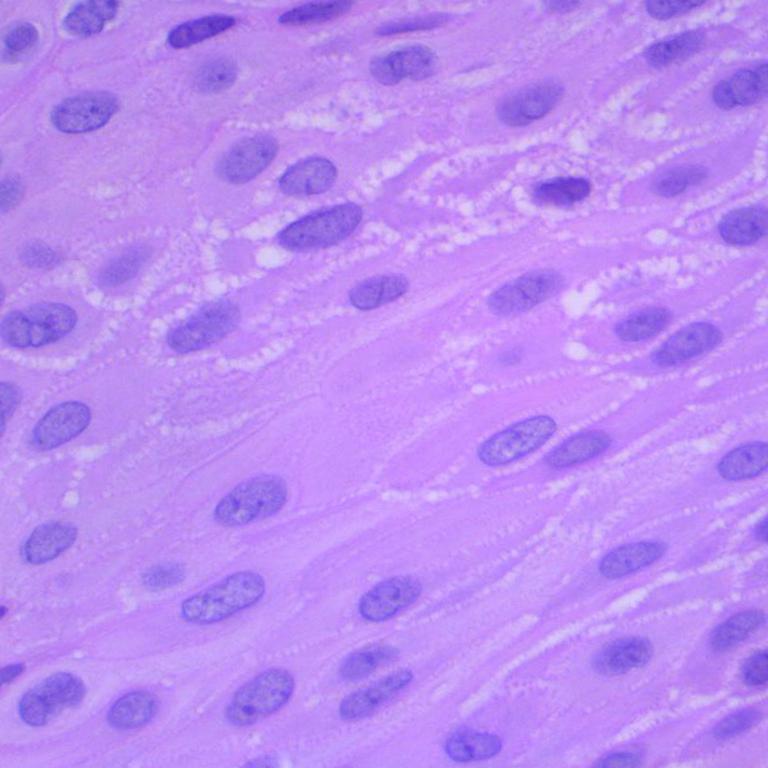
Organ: lung
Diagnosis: squamous carcinomas